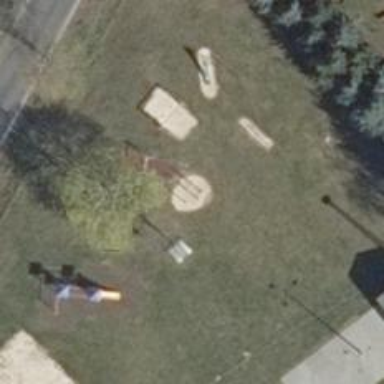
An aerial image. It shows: Playground featuring climbing frame.